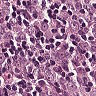
Metastatic tissue present: yes